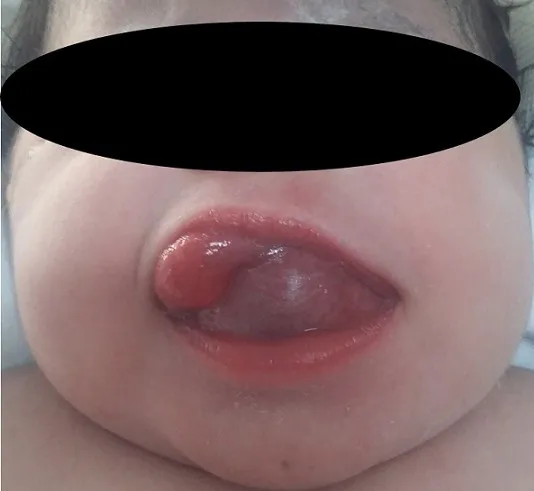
Lingual mass at clinical examination.
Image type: medical_photograph (oral_photograph)